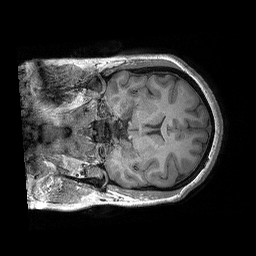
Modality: T1w
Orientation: coronal
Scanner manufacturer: siemens
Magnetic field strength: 3 T
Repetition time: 2.3 s
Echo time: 0.00298 s